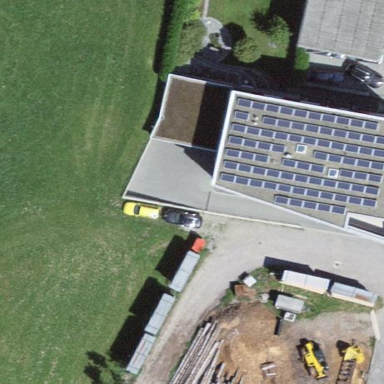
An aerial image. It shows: Solar power generator using photovoltaic method with solar photovoltaic panel types.